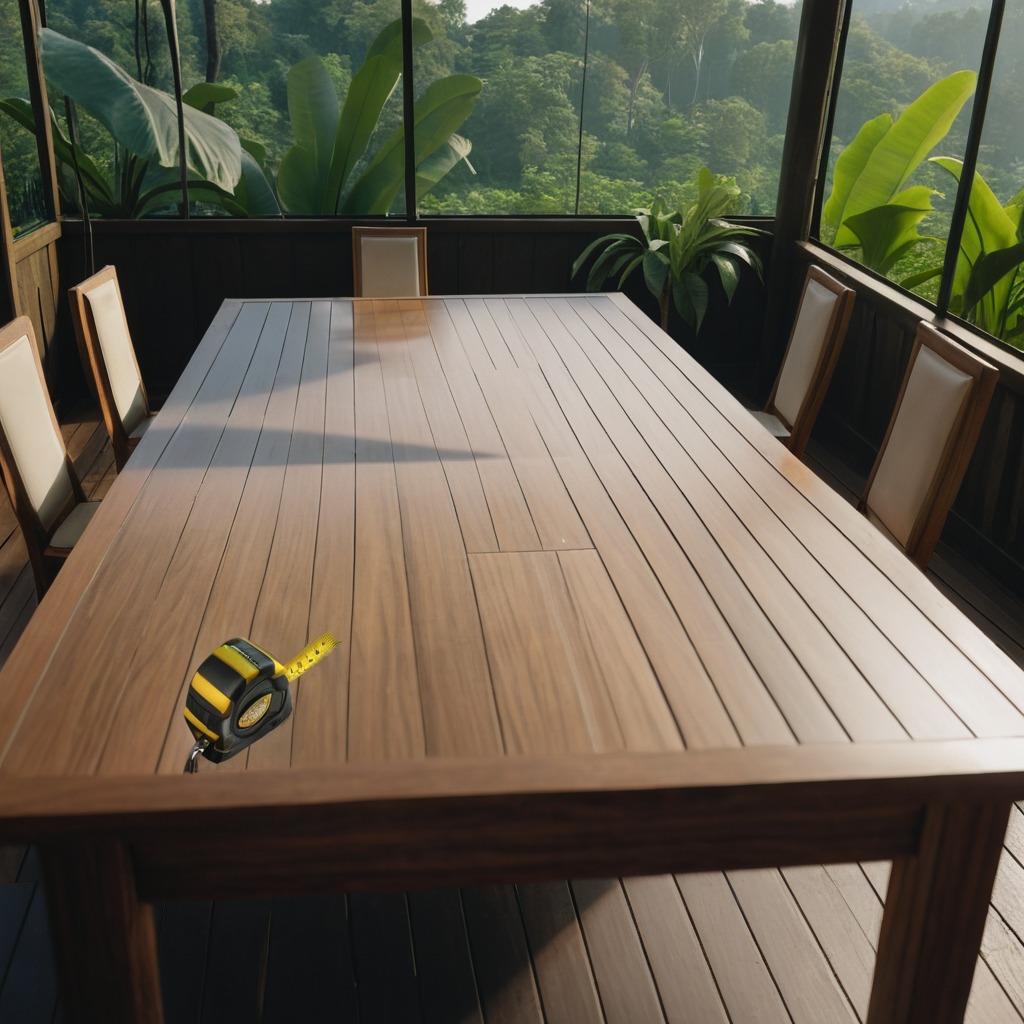
A measuring tape is lying on a wooden table inside a jungle field workshop tent.